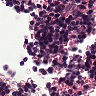
Metastatic tissue present: no